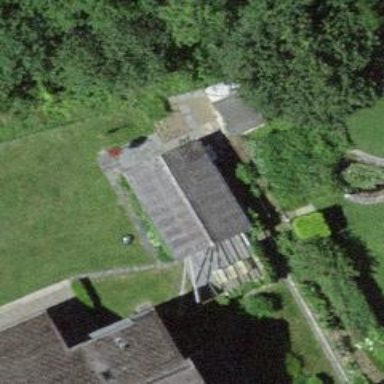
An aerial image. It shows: Shed.